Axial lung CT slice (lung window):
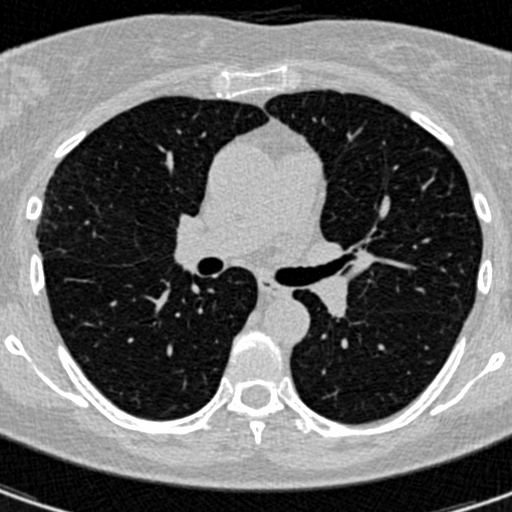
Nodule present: no